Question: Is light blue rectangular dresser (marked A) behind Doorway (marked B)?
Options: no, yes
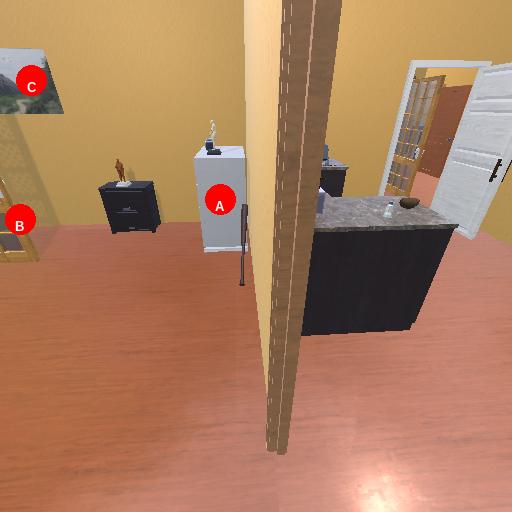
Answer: no